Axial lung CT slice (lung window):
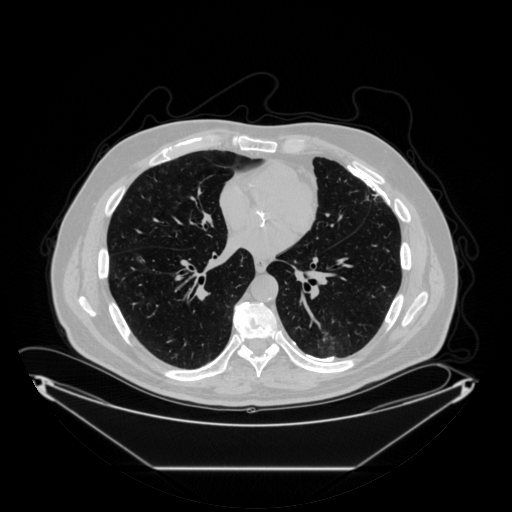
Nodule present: no